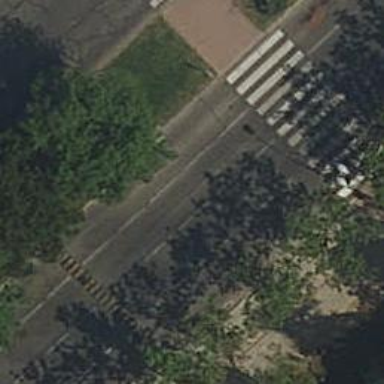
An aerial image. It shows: Bump for traffic calming.